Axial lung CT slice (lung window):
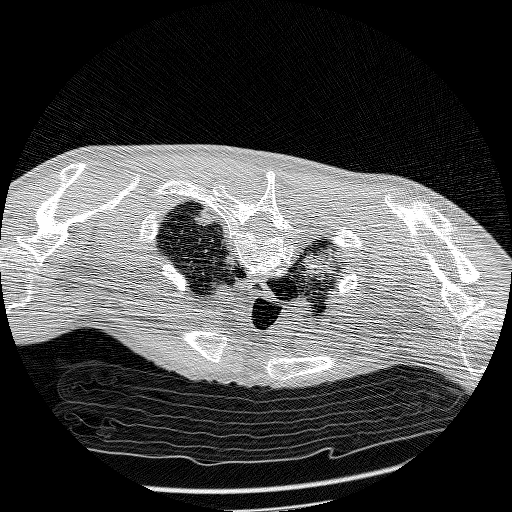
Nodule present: no